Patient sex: M
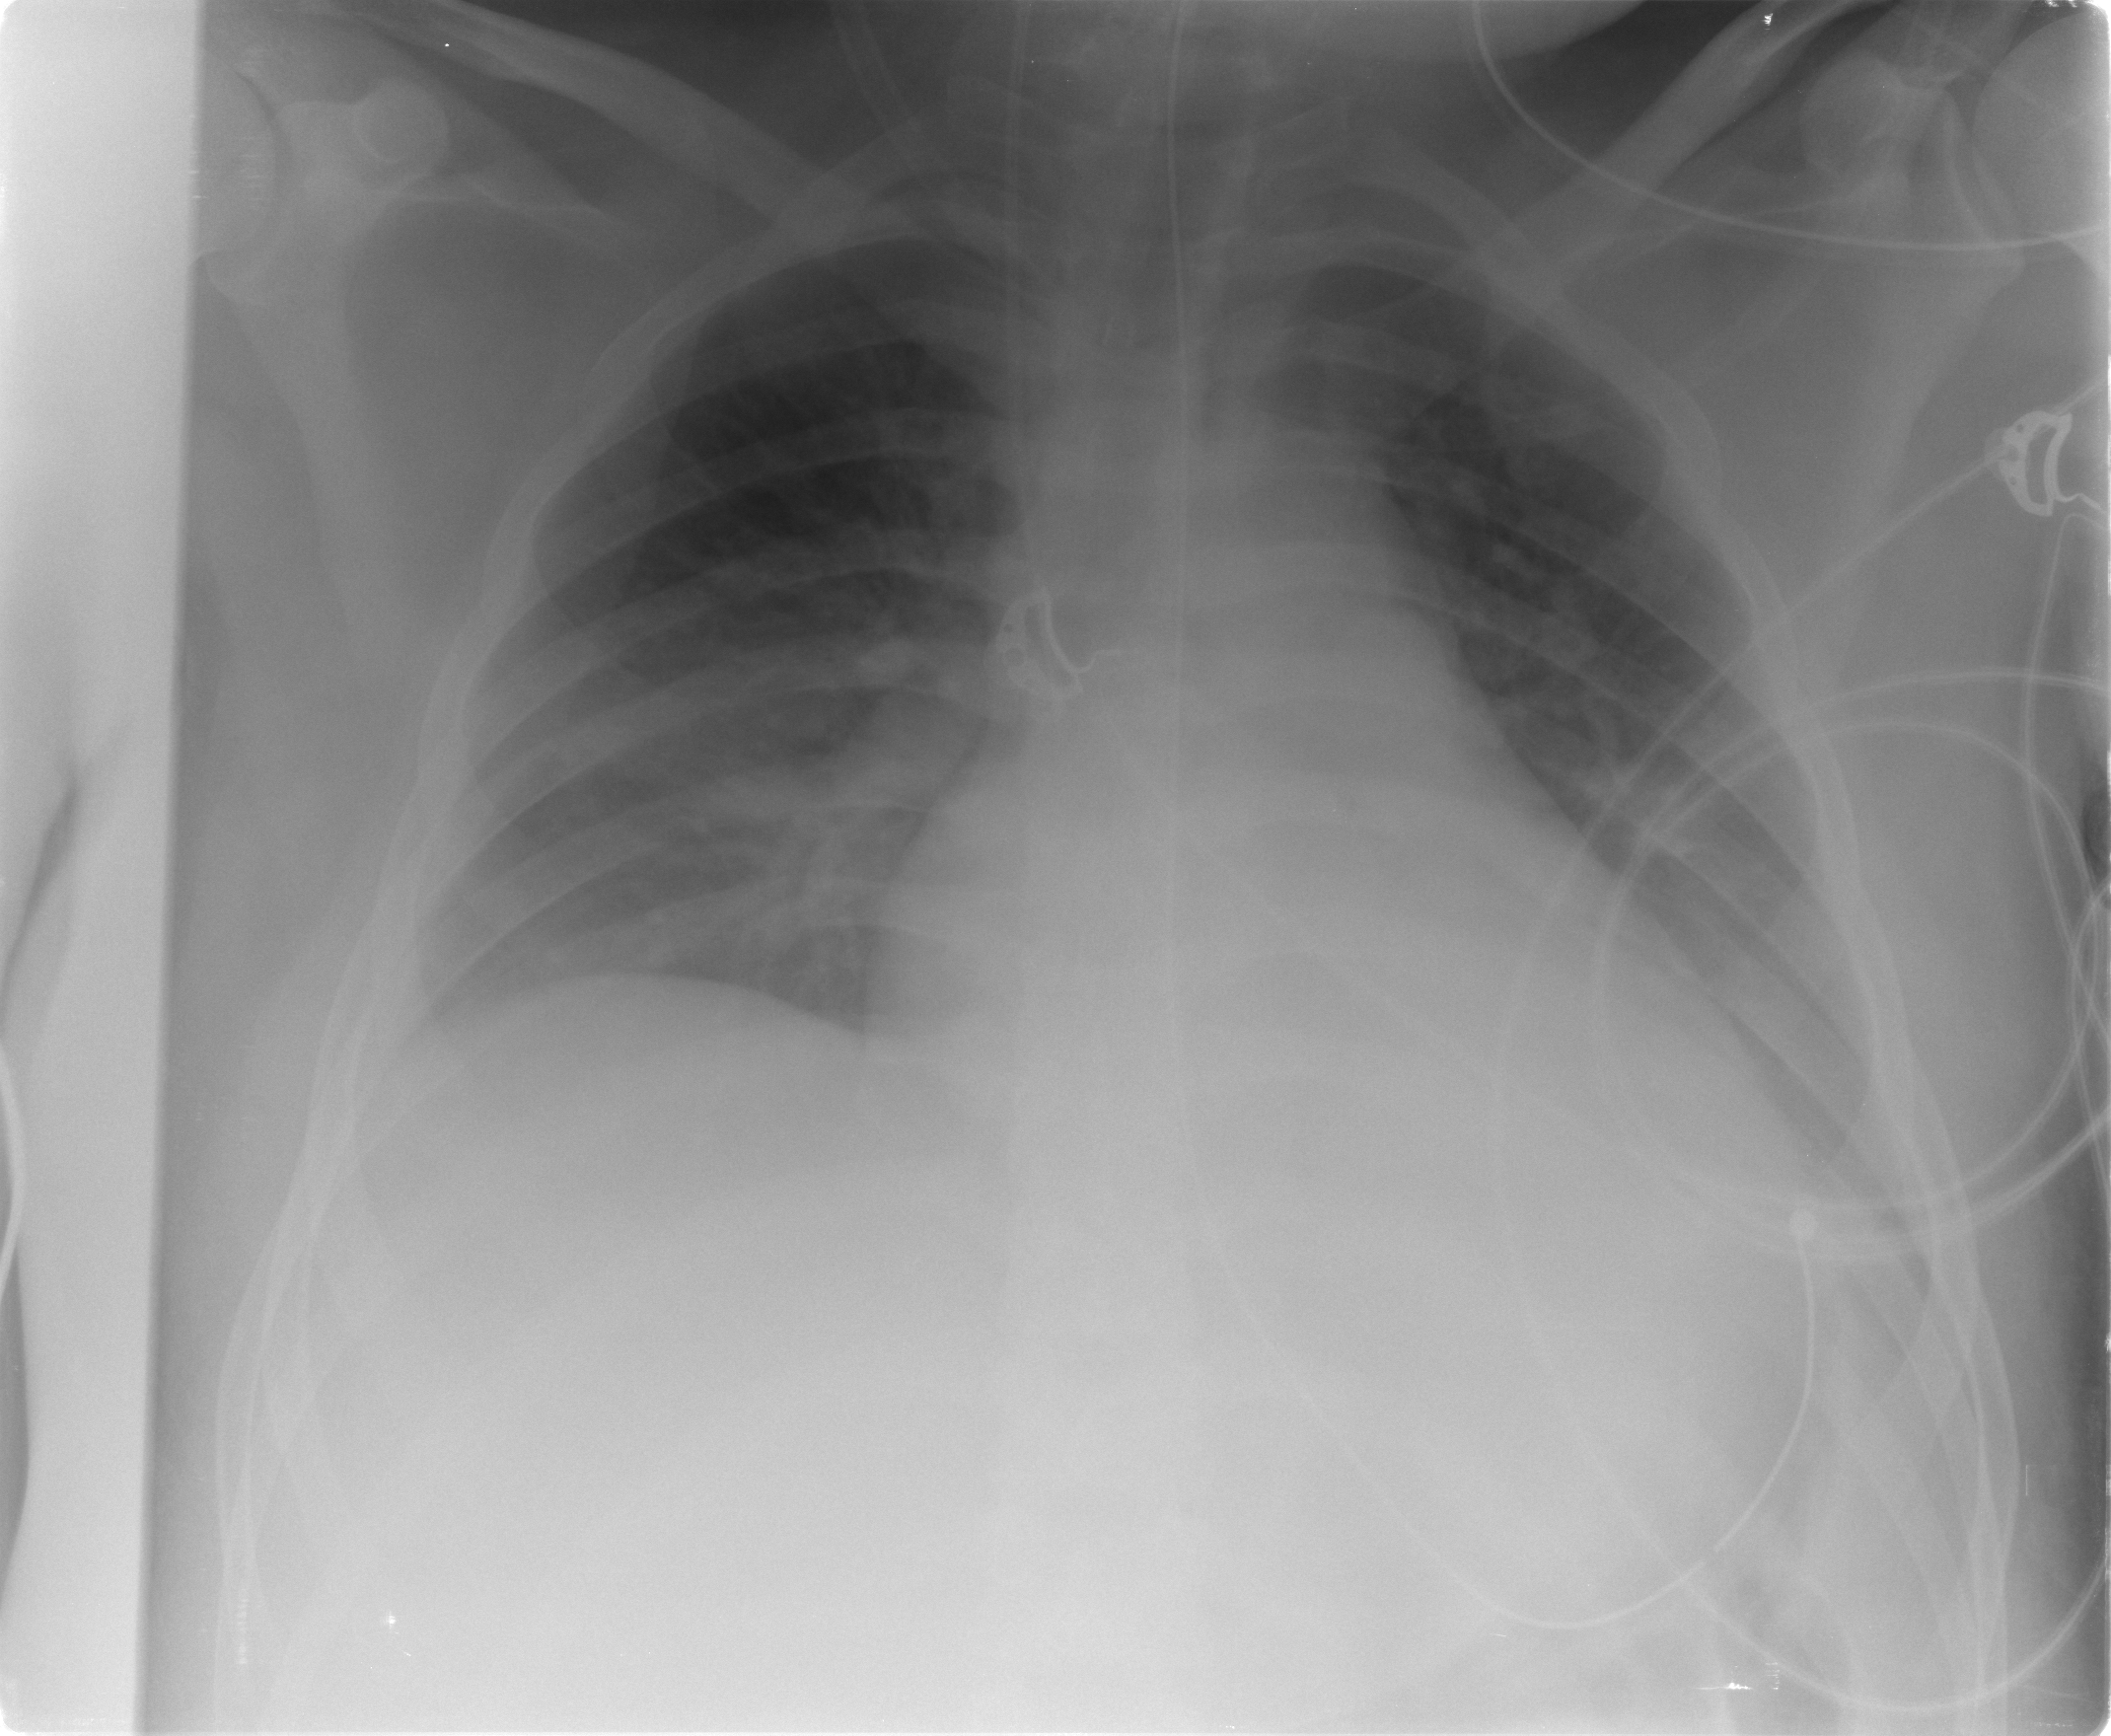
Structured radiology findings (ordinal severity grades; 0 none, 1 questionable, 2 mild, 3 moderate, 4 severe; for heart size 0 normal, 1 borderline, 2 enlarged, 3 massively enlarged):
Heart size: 2
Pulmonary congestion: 1
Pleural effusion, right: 0
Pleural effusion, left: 1
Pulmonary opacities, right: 0
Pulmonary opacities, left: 0
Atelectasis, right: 0
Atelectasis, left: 0